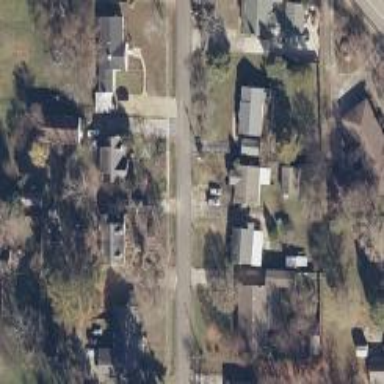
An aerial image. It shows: Residential road with sidewalk on the left side.